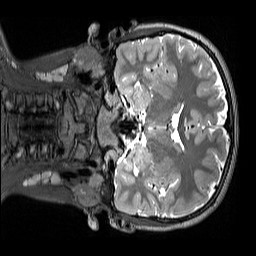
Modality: T2w
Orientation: coronal
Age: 9
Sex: male
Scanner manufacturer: siemens
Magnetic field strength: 3 T
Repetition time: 3.2 s
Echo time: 0.408 s